Question: This is my mockup:

I want to set divs as in the picture. DIV 1 and DIV 2 contain dynamically generated content and the width is different every time.
Div 1 is floated to the left side and Div 2 is floated to the right side.
My question is: how to position Div 3 to fit it between div 1 and 3?
My code is:
HTML
'''
<div class="dia">
<div class="left">sassssss</div>
<div class="center">dddddddddddddddddddddddddddddddddddddddddddddddddddddddddddddddddddddddddddddddddddddddddddd</div>
<div class="right">asdasdfgdsgdf</div>
</div>
'''
CSS
'''
.dia {
background: #282828;
padding: 10px;
height: 106px;
border-radius: 5px;
}
.dia .center {
margin-left: 20px;
}
.dia .left, .dia .right {
overflow: hidden;
}
.dia .left {
float: left;
margin-right: 10px;
}
.dia .right {
float: right;
margin-left: 10px;
background: rgb(214,214,214);
}
'''
and I want to fit center div which now is too wide and moves right div lower than I want.
HTML
'''
<div class="dia">
<div class="left">sassssss</div>
<div class="center">ddddddddddddddddddddd dddddddddddddddddddddddddd ddddddddddddddddddddddddddddddddd dddddddddddd</div>
<div class="right">asdasdfgdsgdf</div>
</div>
'''
CSS
'''
.dia {
background: #282828;
padding: 10px;
height: 106px;
border-radius: 5px;
width: inherit;
}
.dia .left, .dia .right {
overflow: hidden;
height: 106px;
}
.dia .left {
float: left;
margin-right: 10px;
}
.dia .right {
float: right;
margin-left: 10px;
}
.dia .center {
height: inherit;
float: left;
}
'''
JQuery
'''
$('.dia .left a:not(:first-child)').css('width',$('.dia a').outerWidth(true)+'px');
$('.dia .center').css('width',$('.dia').width()-$('.dia .left').outerWidth(true)-$('.dia .right').outerWidth(true)+'px');
'''
And <URL>
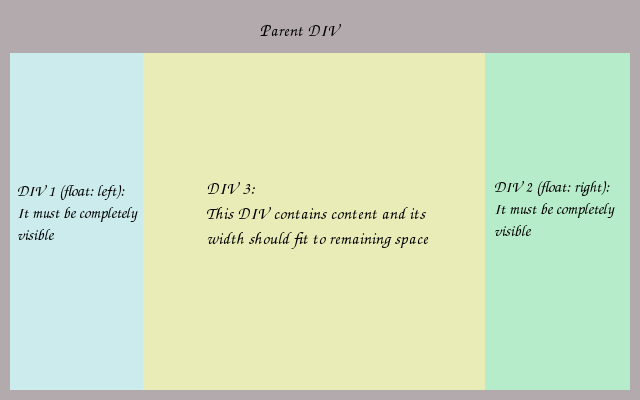
Answer: Well I did manage to do this in <URL>, but it feels a little like a workaround, since you have to be careful with center content. Then again, it works, so you can use it as a placeholder or something until you or someone else comes up with better solution.
CSS:
'''
.dia {
background: #282828;
padding: 10px;
height: 106px;
border-radius: 5px;
}
.dia .center {
overflow:auto;
height: 100px;
background-color: #aaa;
margin-left: 20px;
}
.dia .left {
float: left;
height: 100px;
background-color: #ddd;
}
.dia .right {
position:absolute;
/*.dia padding + border*/
right: 15px;
/*.dia padding + border + (.dia height - this height)/2*/
top: 18px;
height: 100px;
background: rgb(214,214,214);
}
'''